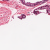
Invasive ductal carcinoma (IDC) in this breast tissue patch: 0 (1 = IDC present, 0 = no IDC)